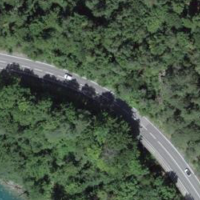
EUNIS habitat code: 43
Species observed at this site:
Hippocrepis emerus
Geranium sanguineum